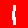
Digit: 1